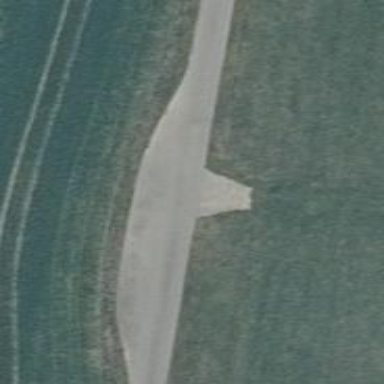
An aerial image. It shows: Passing place on the road.